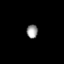
Tissue: skin
Cell type: Epithelial cells
Senescence score: 0.7099
Nuclear area (px): 146
Mean DAPI intensity: 153.151